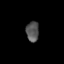
Tissue: skin
Cell type: Myeloid cells
Senescence score: 0.1427
Nuclear area (px): 253
Mean DAPI intensity: 84.439